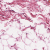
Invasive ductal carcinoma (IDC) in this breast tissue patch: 0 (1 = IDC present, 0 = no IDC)